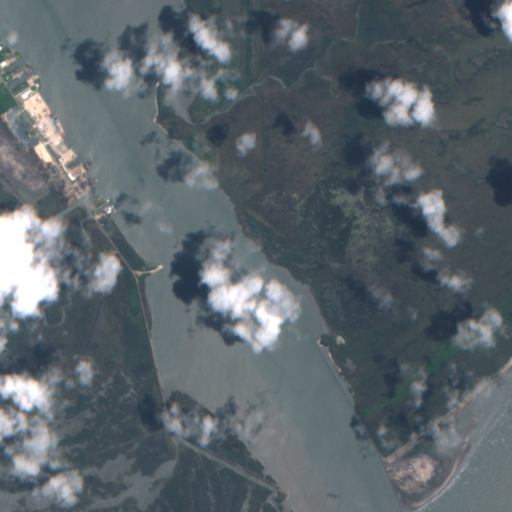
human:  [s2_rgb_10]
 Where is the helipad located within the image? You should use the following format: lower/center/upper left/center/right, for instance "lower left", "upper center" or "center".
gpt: The helipad is located in the lower left of the image.
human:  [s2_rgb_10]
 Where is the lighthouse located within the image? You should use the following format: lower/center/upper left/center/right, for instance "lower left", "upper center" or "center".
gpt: The lighthouse is located in the upper center of the image.
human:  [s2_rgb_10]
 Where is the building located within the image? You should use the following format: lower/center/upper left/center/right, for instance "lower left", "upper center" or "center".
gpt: The building is located in the upper left of the image.
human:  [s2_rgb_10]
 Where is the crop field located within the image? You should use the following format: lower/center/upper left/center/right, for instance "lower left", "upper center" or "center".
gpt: There is no crop field in the image.